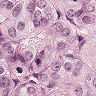
Metastatic tissue present: yes